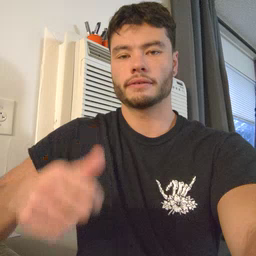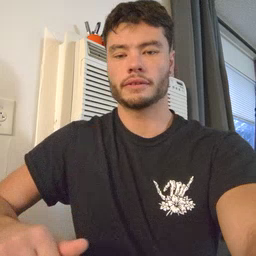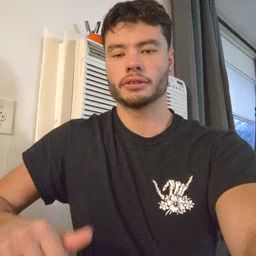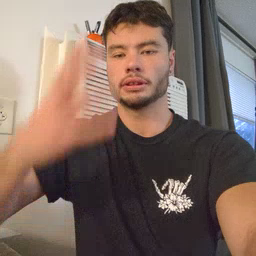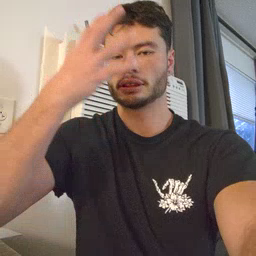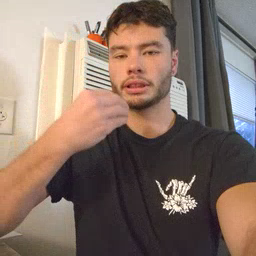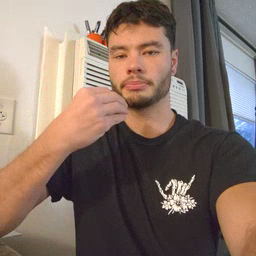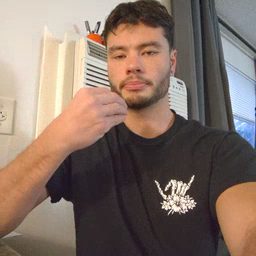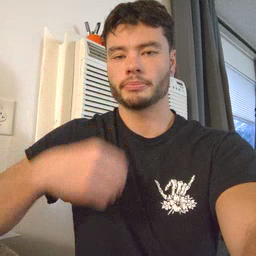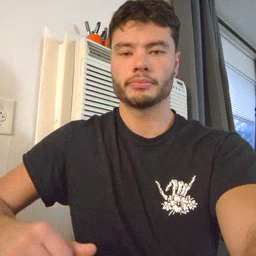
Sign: sleep